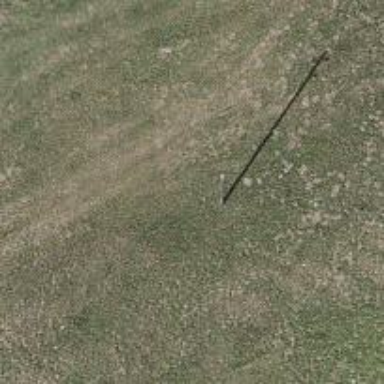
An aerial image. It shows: Power pole.